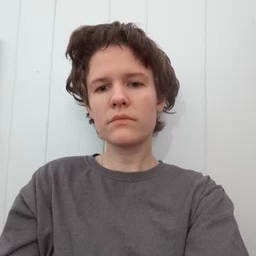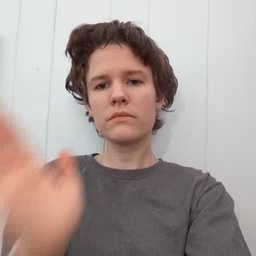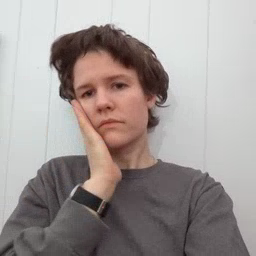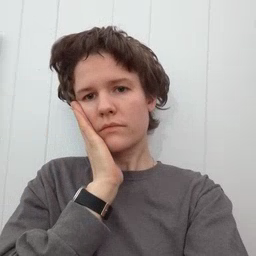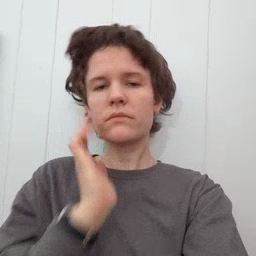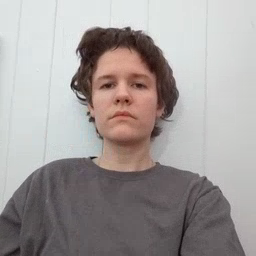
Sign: bed